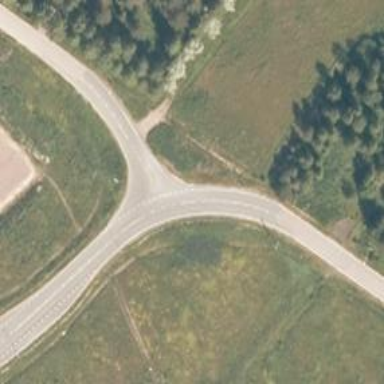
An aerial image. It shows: Tertiary road.